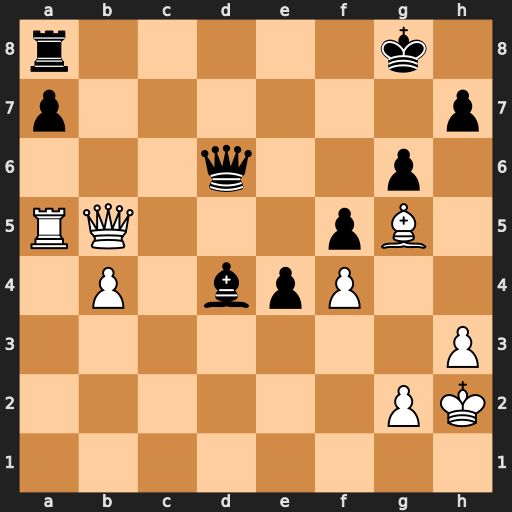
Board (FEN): r5k1/p6p/3q2p1/RQ3pB1/1P1bpP2/7P/6PK/8
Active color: w
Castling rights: -
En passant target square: -
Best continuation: Qc4+ Kh8 Rd5